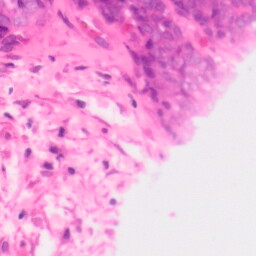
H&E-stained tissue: Colon